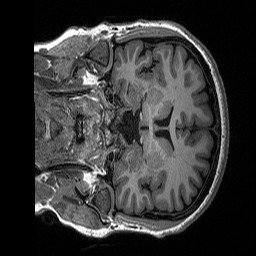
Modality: T1w
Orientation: coronal
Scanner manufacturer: siemens
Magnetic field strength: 3 T
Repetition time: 2.3 s
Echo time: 0.00298 s